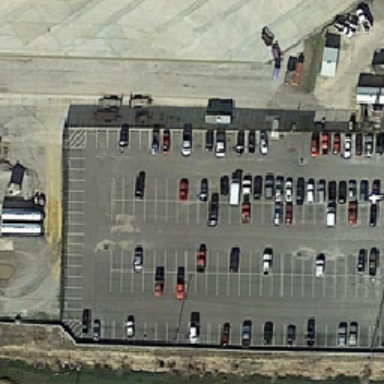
There is a parking lot between the grass belt and concrete .